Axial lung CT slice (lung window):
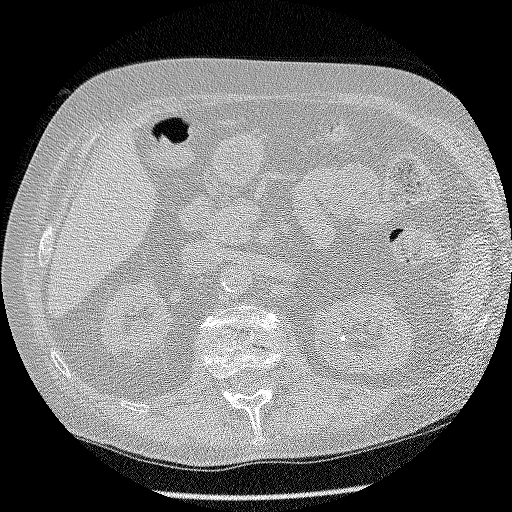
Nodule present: no